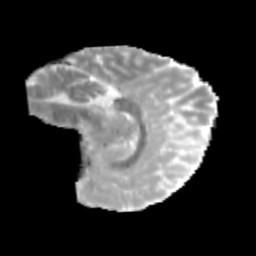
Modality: MD
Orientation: sagittal
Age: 10
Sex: male
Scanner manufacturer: siemens
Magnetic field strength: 3 T
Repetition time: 3.8 s
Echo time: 0.07 s